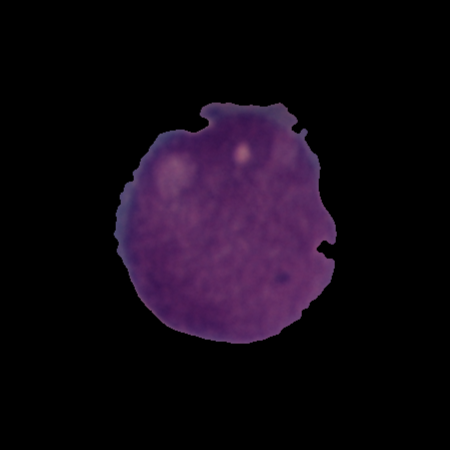
Label: cancer